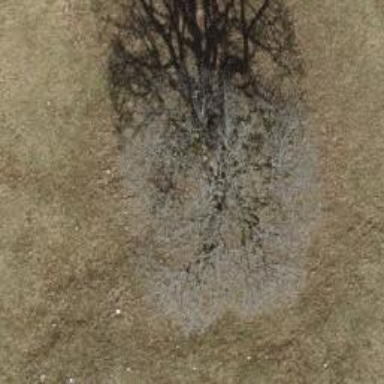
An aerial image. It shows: Beautiful tree in nature.